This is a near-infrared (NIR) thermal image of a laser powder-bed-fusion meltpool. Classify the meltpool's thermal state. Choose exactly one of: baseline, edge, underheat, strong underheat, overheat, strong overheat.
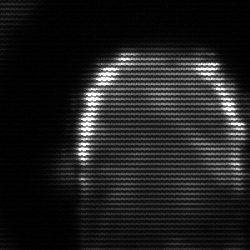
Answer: baseline